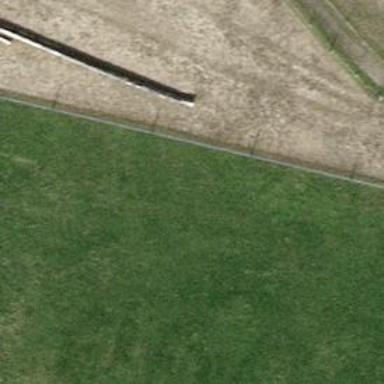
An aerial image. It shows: Fence is in the image.